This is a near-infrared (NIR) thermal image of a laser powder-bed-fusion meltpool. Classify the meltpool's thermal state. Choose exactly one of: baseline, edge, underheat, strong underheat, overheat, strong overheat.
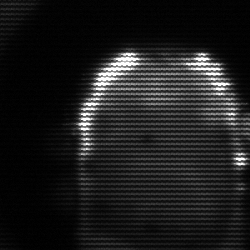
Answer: baseline